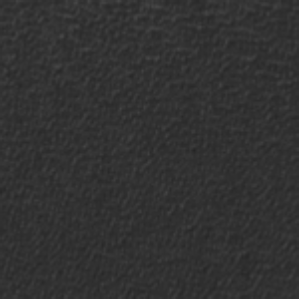
Label: frost